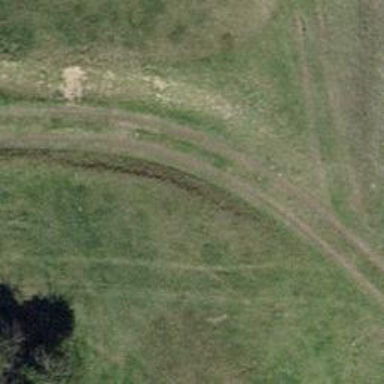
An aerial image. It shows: Grassy path.